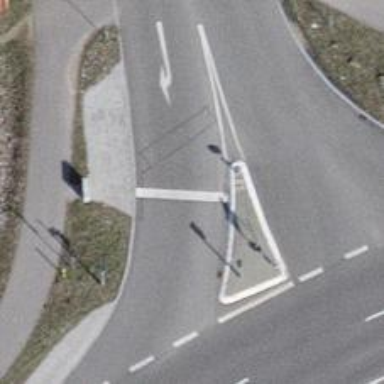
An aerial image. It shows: Road with traffic signals.